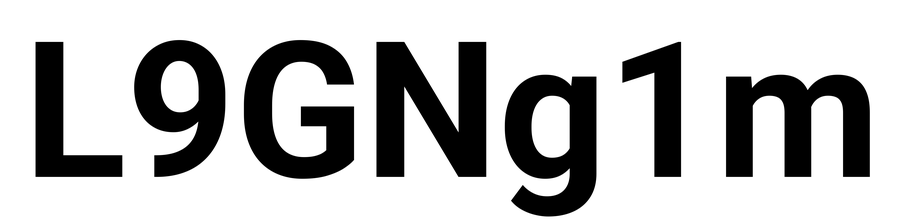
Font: Roboto_Bold